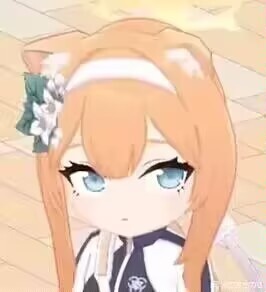
Label: anime